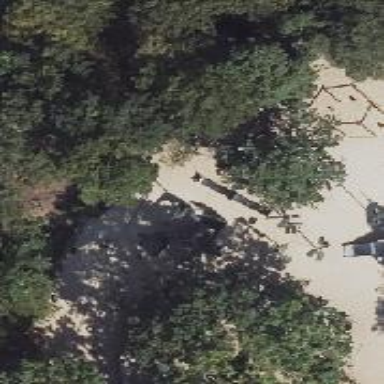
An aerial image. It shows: Climbing wall in the playground.